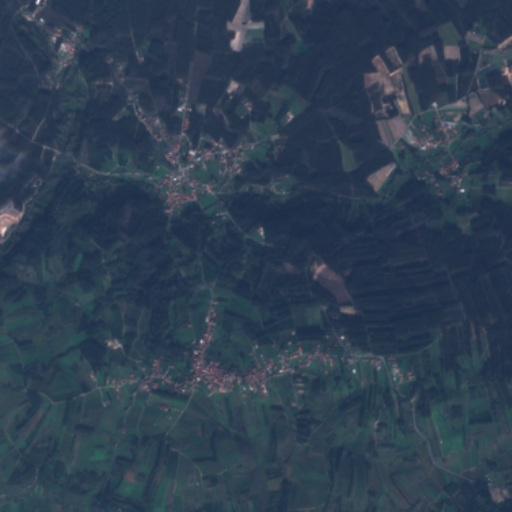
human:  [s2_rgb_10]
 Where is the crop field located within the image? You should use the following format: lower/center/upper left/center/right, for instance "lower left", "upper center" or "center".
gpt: The crop field is located in the lower left of the image.
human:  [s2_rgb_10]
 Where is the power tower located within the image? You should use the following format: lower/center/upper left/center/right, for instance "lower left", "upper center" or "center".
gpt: The power tower is located in the center right of the image.
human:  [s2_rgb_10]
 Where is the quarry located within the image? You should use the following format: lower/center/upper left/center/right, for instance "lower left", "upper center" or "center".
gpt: The quarry is located in the upper right of the image.
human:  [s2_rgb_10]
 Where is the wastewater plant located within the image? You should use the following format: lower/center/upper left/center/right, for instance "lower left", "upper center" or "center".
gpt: The wastewater plant is located in the center left of the image.
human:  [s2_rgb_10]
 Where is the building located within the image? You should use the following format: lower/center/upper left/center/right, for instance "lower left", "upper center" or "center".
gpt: There is no building in the image.